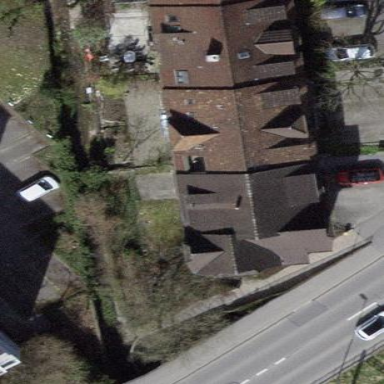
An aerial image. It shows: Terrace building with gabled roof.